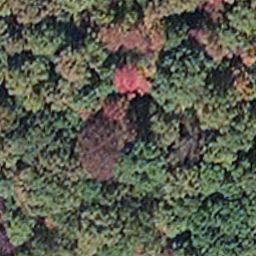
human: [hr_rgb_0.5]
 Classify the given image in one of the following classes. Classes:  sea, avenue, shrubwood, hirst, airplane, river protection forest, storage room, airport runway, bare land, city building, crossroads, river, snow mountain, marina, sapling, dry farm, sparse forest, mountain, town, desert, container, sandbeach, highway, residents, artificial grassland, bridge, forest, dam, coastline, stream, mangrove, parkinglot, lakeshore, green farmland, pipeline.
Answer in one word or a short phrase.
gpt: mangrove